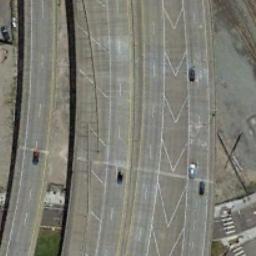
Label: freeway